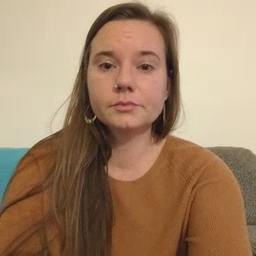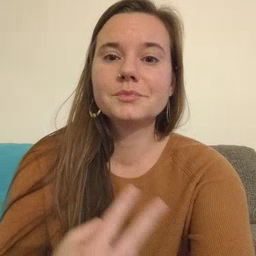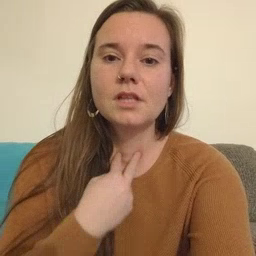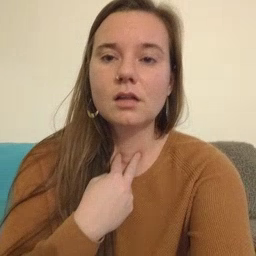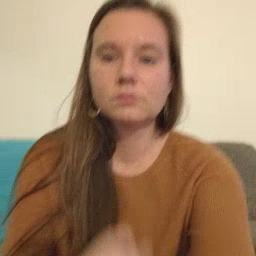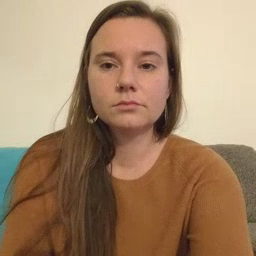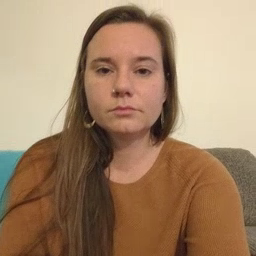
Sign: stuck